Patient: sex F, age 57
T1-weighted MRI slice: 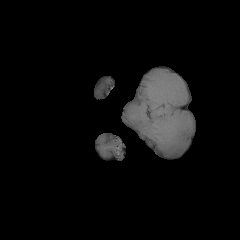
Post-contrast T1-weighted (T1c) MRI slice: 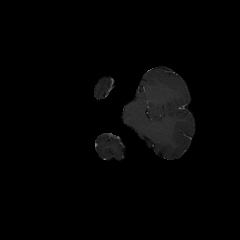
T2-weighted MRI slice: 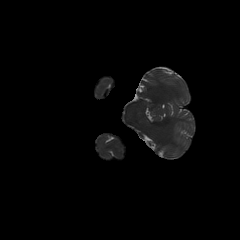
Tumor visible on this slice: no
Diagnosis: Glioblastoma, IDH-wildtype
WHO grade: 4